Here is the raw accelerometer signal from a rotor rig, plotted against time. Determine the machine's mechanical condition. Answer with exactly one of: normal, misalignment, unbalance, looseness.
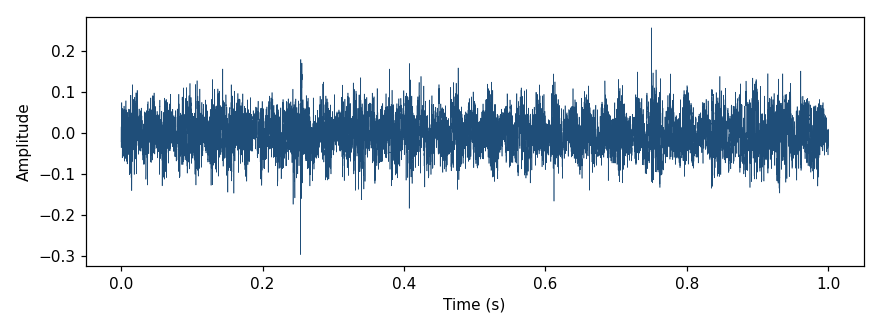
Answer: misalignment